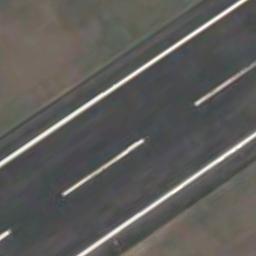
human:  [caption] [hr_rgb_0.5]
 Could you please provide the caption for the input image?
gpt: There is brown bare ground next to the runway, With short white lines on the runway .

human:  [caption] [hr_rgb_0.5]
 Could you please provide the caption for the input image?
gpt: The runway is marked with lines .

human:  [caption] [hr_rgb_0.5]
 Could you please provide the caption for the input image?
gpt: The runway is on the bare land .

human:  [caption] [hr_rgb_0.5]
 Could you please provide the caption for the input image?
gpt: The runway goes through the lawn and several center line markings are on the runway .

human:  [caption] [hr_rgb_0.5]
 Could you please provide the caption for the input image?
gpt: There are bare lawns beside the runway .